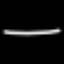
Label: line